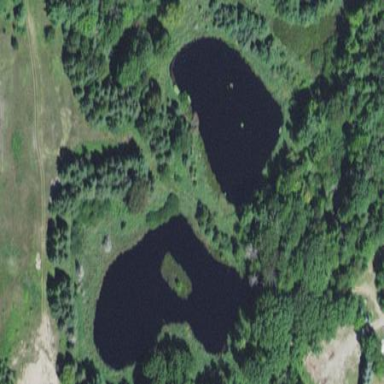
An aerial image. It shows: Pond surrounded by natural water.